Question: I have an Excel file which I want to write a VBA code for. I want to check the values in a specific column and if some value has more than one occurrences, the value of all related rows in some other column will be summed up and set for themselves.
Let me bring you an example. I have a worksheet like this:

I check column '"C"'. There are 3 occurrences of '0' in rows 1, 4 and 6. I sum up the value of '"B1"', '"B4"' and '"B6"', which will be '444 + 43434 + 43434 = 87312' and set this summation for the same columns, i.e. all '"B1"', '"B4"' and '"B6"' cells will have the value '87312'.
I have found a code for finding all occurrences of some value and with some change it fits my problem; but I can't find related cells on the other column. This is the code I use:
'''
Sub FindRepetitions()
Dim ws As Worksheet
Dim rng As Range
Dim lastRow As Long
Dim SearchRange As Range
Dim FindWhat As Variant
Dim FoundCells As Range
Dim FoundCell As Range
Dim Summation As Integer
Dim ColNumber As Integer
Dim RelatedCells As Range
Set ws = ActiveWorkbook.Sheets("Sheet1")
lastRow = ws.Range("C" & ws.Rows.Count).End(xlUp).Row
Set SearchRange = ws.Range("C1:C" & lastRow)
For Each NewCell In SearchRange
FindWhat = NewCell.Value
Set FoundCells = FindAll(SearchRange:=SearchRange, _
FindWhat:=FindWhat, _
LookIn:=xlValues, _
LookAt:=xlWhole, _
SearchOrder:=xlByColumns, _
MatchCase:=False, _
BeginsWith:=vbNullString, _
EndsWith:=vbNullString, _
BeginEndCompare:=vbTextCompare)
If FoundCells.Count > 1 Then
' 2 is the Number of letter B in alphabet '
ColNumber = 2
For i = 1 To FoundCells.Count
Set RelatedCells(i) = ws.Cells(FoundCells(i).Row, ColNumber)
Next
Set Summation = Application.WorksheetFunction.Sum(RelatedCells)
For Each RelatedCell In RelatedCells
Set Cells(RelatedCell.Row, RelatedCell.Column).Value = Summation
Next RelatedCell
End If
Next
End Sub
Function FindAll(SearchRange As Range, _
FindWhat As Variant, _
Optional LookIn As XlFindLookIn = xlValues, _
Optional LookAt As XlLookAt = xlWhole, _
Optional SearchOrder As XlSearchOrder = xlByRows, _
Optional MatchCase As Boolean = False, _
Optional BeginsWith As String = vbNullString, _
Optional EndsWith As String = vbNullString, _
Optional BeginEndCompare As VbCompareMethod = vbTextCompare) As Range
'''''''''''''''''''''''''''''''''''''''''''''''''''''''''''''''''''''''''''''''''''''
' FindAll
' This searches the range specified by SearchRange and returns a Range object
' that contains all the cells in which FindWhat was found. The search parameters to
' this function have the same meaning and effect as they do with the
' Range.Find method. If the value was not found, the function return Nothing. If
' BeginsWith is not an empty string, only those cells that begin with BeginWith
' are included in the result. If EndsWith is not an empty string, only those cells
' that end with EndsWith are included in the result. Note that if a cell contains
' a single word that matches either BeginsWith or EndsWith, it is included in the
' result. If BeginsWith or EndsWith is not an empty string, the LookAt parameter
' is automatically changed to xlPart. The tests for BeginsWith and EndsWith may be
' case-sensitive by setting BeginEndCompare to vbBinaryCompare. For case-insensitive
' comparisons, set BeginEndCompare to vbTextCompare. If this parameter is omitted,
' it defaults to vbTextCompare. The comparisons for BeginsWith and EndsWith are
' in an OR relationship. That is, if both BeginsWith and EndsWith are provided,
' a match if found if the text begins with BeginsWith OR the text ends with EndsWith.
'''''''''''''''''''''''''''''''''''''''''''''''''''''''''''''''''''''''''''''''''''''
Dim FoundCell As Range
Dim FirstFound As Range
Dim LastCell As Range
Dim ResultRange As Range
Dim XLookAt As XlLookAt
Dim Include As Boolean
Dim CompMode As VbCompareMethod
Dim Area As Range
Dim MaxRow As Long
Dim MaxCol As Long
Dim BeginB As Boolean
Dim EndB As Boolean
CompMode = BeginEndCompare
If BeginsWith <> vbNullString Or EndsWith <> vbNullString Then
XLookAt = xlPart
Else
XLookAt = LookAt
End If
' this loop in Areas is to find the last cell
' of all the areas. That is, the cell whose row
' and column are greater than or equal to any cell
' in any Area.
For Each Area In SearchRange.Areas
With Area
If .Cells(.Cells.Count).Row > MaxRow Then
MaxRow = .Cells(.Cells.Count).Row
End If
If .Cells(.Cells.Count).Column > MaxCol Then
MaxCol = .Cells(.Cells.Count).Column
End If
End With
Next Area
Set LastCell = SearchRange.Worksheet.Cells(MaxRow, MaxCol)
On Error GoTo 0
Set FoundCell = SearchRange.Find(what:=FindWhat, _
after:=LastCell, _
LookIn:=LookIn, _
LookAt:=XLookAt, _
SearchOrder:=SearchOrder, _
MatchCase:=MatchCase)
If Not FoundCell Is Nothing Then
Set FirstFound = FoundCell
Do Until False ' Loop forever. We'll "Exit Do" when necessary.
Include = False
If BeginsWith = vbNullString And EndsWith = vbNullString Then
Include = True
Else
If BeginsWith <> vbNullString Then
If StrComp(Left(FoundCell.Text, Len(BeginsWith)), BeginsWith, BeginEndCompare) = 0 Then
Include = True
End If
End If
If EndsWith <> vbNullString Then
If StrComp(Right(FoundCell.Text, Len(EndsWith)), EndsWith, BeginEndCompare) = 0 Then
Include = True
End If
End If
End If
If Include = True Then
If ResultRange Is Nothing Then
Set ResultRange = FoundCell
Else
Set ResultRange = Application.Union(ResultRange, FoundCell)
End If
End If
Set FoundCell = SearchRange.FindNext(after:=FoundCell)
If (FoundCell Is Nothing) Then
Exit Do
End If
If (FoundCell.Address = FirstFound.Address) Then
Exit Do
End If
Loop
End If
Set FindAll = ResultRange
End Function
'''
I get 'Runtime Error '91': Object variable or With block variable not set' for this line:
'''
Set RelatedCells(i) = ws.Cells(FoundCells(i).Row, ColNumber)
'''
I removed the 'Set' and got the same error. What is wrong?
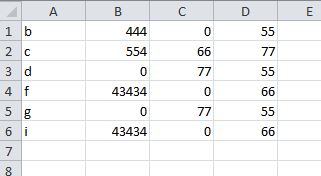
Answer: Based on your comment this should work:
'''
Sub FindRepetitions()
Dim ws As Worksheet, lastRow As Long, SearchRange As Range
Set ws = ActiveWorkbook.Sheets("Sheet1")
lastRow = ws.Range("C" & ws.Rows.Count).End(xlUp).Row
Set SearchRange = ws.Range("C1:C" & lastRow)
'~~> First determine the values that are repeated
Dim repeated As Variant, r As Range
For Each r In SearchRange
If WorksheetFunction.CountIf(SearchRange, r.Value) > 1 Then
If IsEmpty(repeated) Then
repeated = Array(r.Value)
Else
If IsError(Application.Match(r.Value,repeated,0)) Then
ReDim Preserve repeated(Ubound(repeated) + 1)
repeated(Ubound(repeated)) = r.Value
End If
End If
End If
Next
'~~> Now use your FindAll function finding the ranges of repeated items
Dim rep As Variant, FindWhat As Variant, FoundCells As Range
Dim Summation As Long
For Each rep In repeated
FindWhat = rep
Set FoundCells = FindAll(SearchRange:=SearchRange, _
FindWhat:=FindWhat, _
LookIn:=xlValues, _
LookAt:=xlWhole, _
SearchOrder:=xlByColumns, _
MatchCase:=False, _
BeginsWith:=vbNullString, _
EndsWith:=vbNullString, _
BeginEndCompare:=vbTextCompare).Offset(0, -1)
'~~> Take note that we use Offset to return Cells in B instead of C
'~~> Sum FoundCells
Summation = WorksheetFunction.Sum(FoundCells)
'~~> Output in those ranges
For Each r In FoundCells
r = Summation
Next
Next
End Sub
'''
Not tested. Also this assumes that function works perfectly.
Also I am not explicit on using but it should work as well. HTH